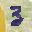
Label: 3